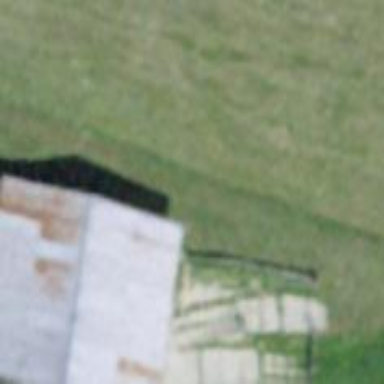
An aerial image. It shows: Rural barn.